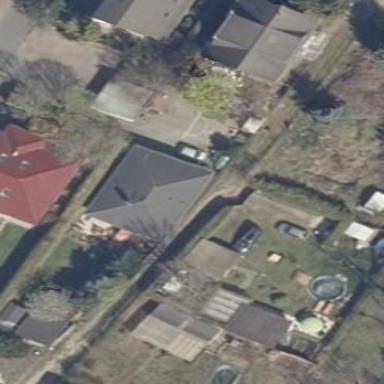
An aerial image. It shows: Detached building.